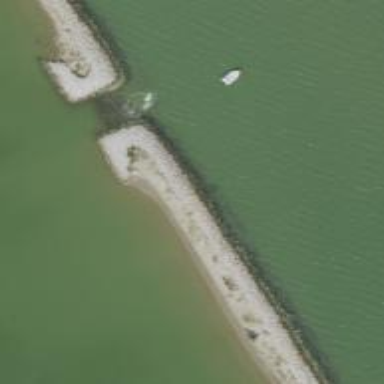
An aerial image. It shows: Breakwater structure.